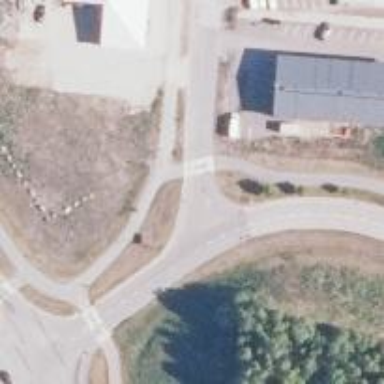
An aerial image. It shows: Uncontrolled road crossing.